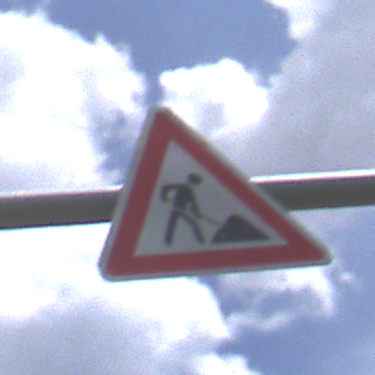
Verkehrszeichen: Arbeitsstelle
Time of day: Midday
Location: Outdoor (Nature)
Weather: PartlyCloudy
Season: NotSpecified
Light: Natural